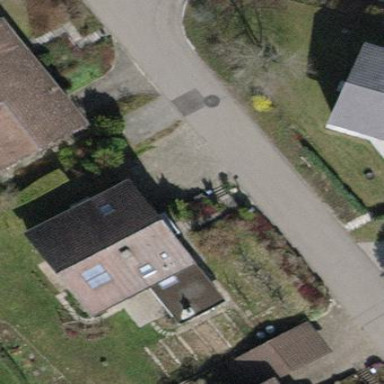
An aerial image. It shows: Detached building with gabled roof oriented across.